Question: I have a very strange issue where I have opened a known to be working Visual Studio 2010 project but it no longer builds and every reference is shown as not being valid as shown in the screenshot below.
I have no idea why or what to do.

I have installed Visual Studio 2013 Express so I'm not sure if this may have screwed up something somewhere, but as a test the project is open in 2010 and I'm seeing this issue.
In the error tab of VS it shows the following error:
> Error 1 This project references NuGet package(s) that are missing on
this computer. Enable NuGet Package Restore to download them. For
more information, see <URL>.
The missing file is
....\ServerAdministrator\packages\System.Data.SQLite.Core.1.0.94.0\build\net40\System.Data.SQLite.Core.targets. C:\Users\Chris\Documents\Visual
Studio
2013\Projects\BoardiesITSolutionsLib\BoardiesITSolutions\BoardiesITSolutions.csproj 131 5 BoardiesITSolutions
The ServerAdministrator program that its mentioning is a totally different project, I've tried removing the references to System.Data.SqliteCore and tried telling NuGet to re-add them but no joy.
The warnings are:
'The Referenced component 'WindowsBase' could not be found'
'The Referenced component 'System.Xml.Linq' could not be found'
All of the warnings are along the same lines as above for each references shown in the screenshot.
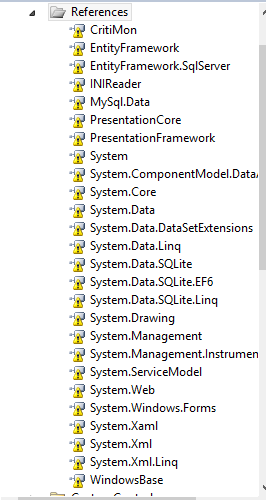
Answer: As requested, my comment as an answer:
---
If you look at the .csproj project file in a text editor (it's really just XML), do the references make sense?
Do you have that version of the .NET framework installed?
Typically the raw project file will give you a more detailed idea of what's going on than the IDE will.